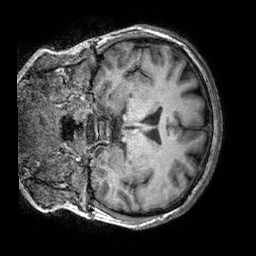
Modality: T1w
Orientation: coronal
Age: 44
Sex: female
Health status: healthy
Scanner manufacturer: siemens
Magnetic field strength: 3 T
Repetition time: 2.3 s
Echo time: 0.00303 s